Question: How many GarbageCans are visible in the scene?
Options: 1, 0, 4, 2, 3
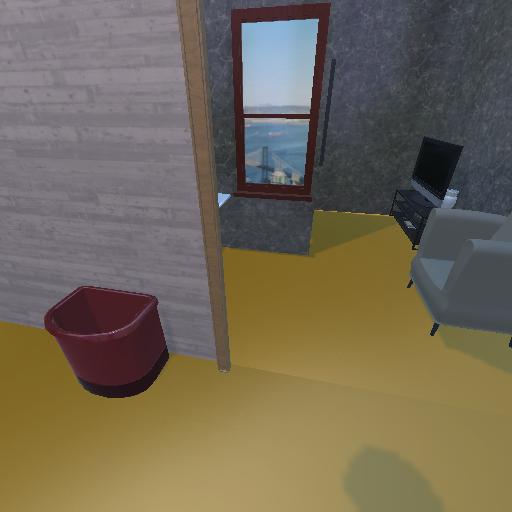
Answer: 1